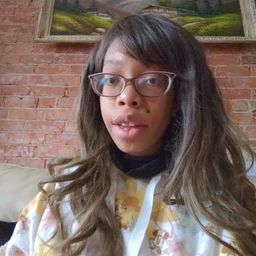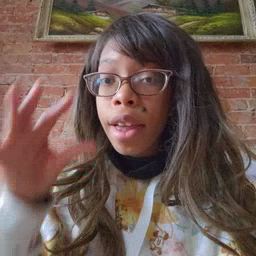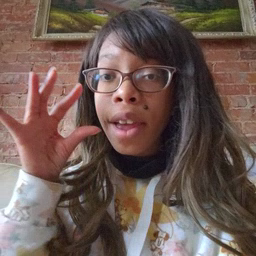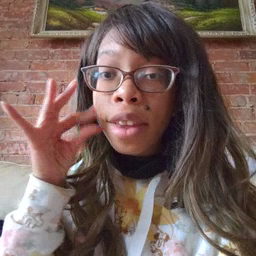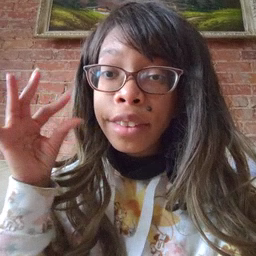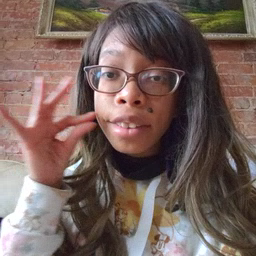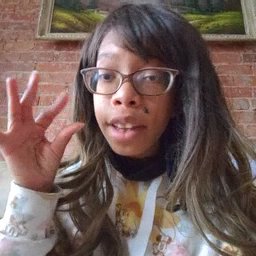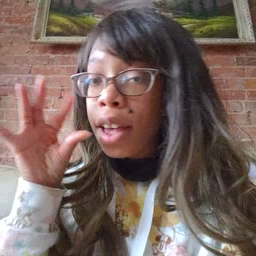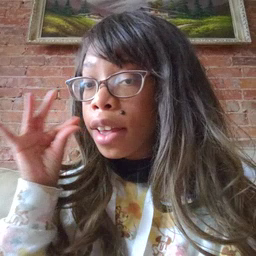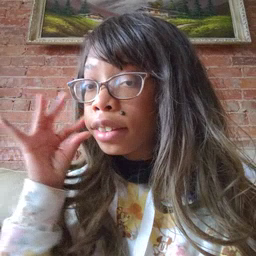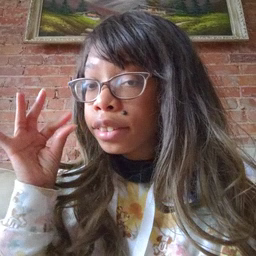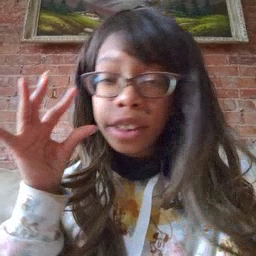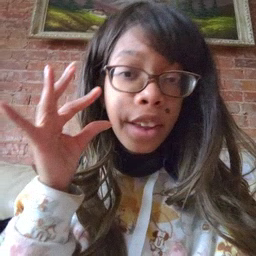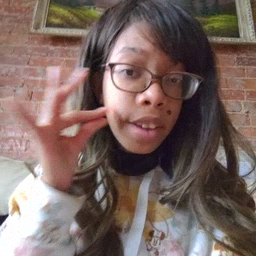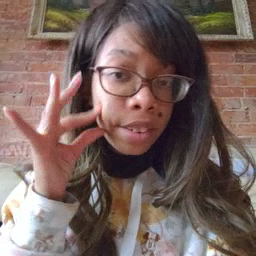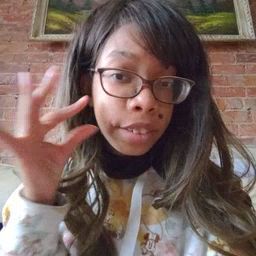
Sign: cat